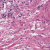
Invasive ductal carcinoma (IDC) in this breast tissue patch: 1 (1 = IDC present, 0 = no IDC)